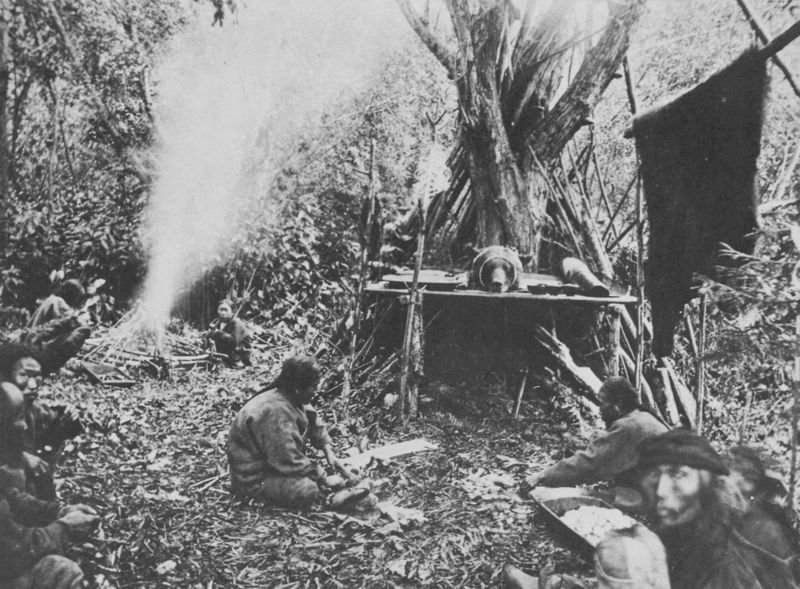
Titel: Die Ainu, die Ureinwohner der Insel Sachalin
Künstler: Russischer Photograph
Standort: Wien
Institution: Museum für Völkerkunde
Schlagwörter: baum, blätter, dunkel, feuer, gruppe, kopf, mann, weiß, bäume, frauen, landschaft, menschen, sitzen, äste, frau, grau, hell, holz, männer, schwarz, szene, blick, tier, tuch, gräser, natur, stamm, hütte, rauch, sitzend, wald, fell, liegen, amerika, foto, fotografie, jagd, jäger, urwald, wildnis, opfer, bär, falle, dschungel, indianer, amazonas, lagerfeuer, bör, lagerfuer, südarmerika